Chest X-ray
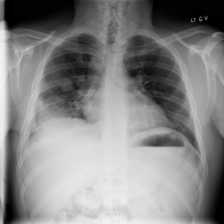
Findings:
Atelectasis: positive
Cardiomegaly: negative
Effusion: negative
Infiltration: positive
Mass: negative
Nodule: negative
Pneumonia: positive
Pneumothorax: negative
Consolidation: negative
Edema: negative
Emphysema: negative
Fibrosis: negative
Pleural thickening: negative
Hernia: negative